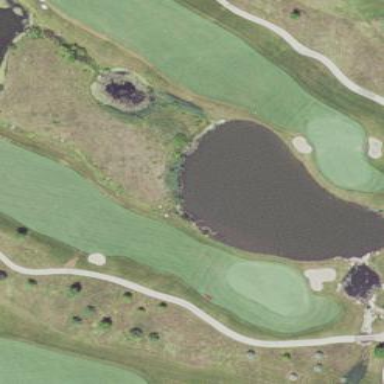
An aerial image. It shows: Pond on golf course designated as lateral water hazard.